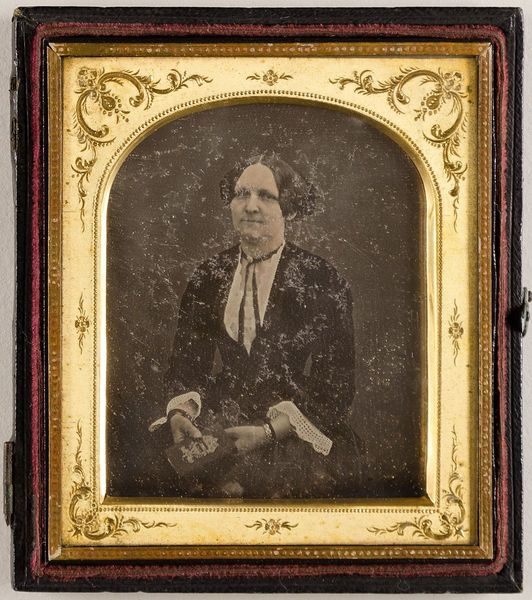
Titel: Molly Busse, geb. Merck (1812-1897)
Standort: Hamburg
Institution: Museum für Kunst und Gewerbe Hamburg
Schlagwörter: frau, portrait, figur, foto, fotografie, photographie, photo, reproduktion, lichtbild, daguerreotypie, bildwerke, angewandte und bildende kunst, hessische systematik, porträt, hüftbild, reproduktionsfotografie, kunstreproduktion, reproduktionsphotographie, stahlstiches